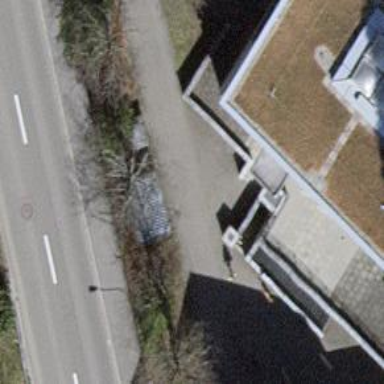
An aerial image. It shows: Bicycle parking area with wall loops.